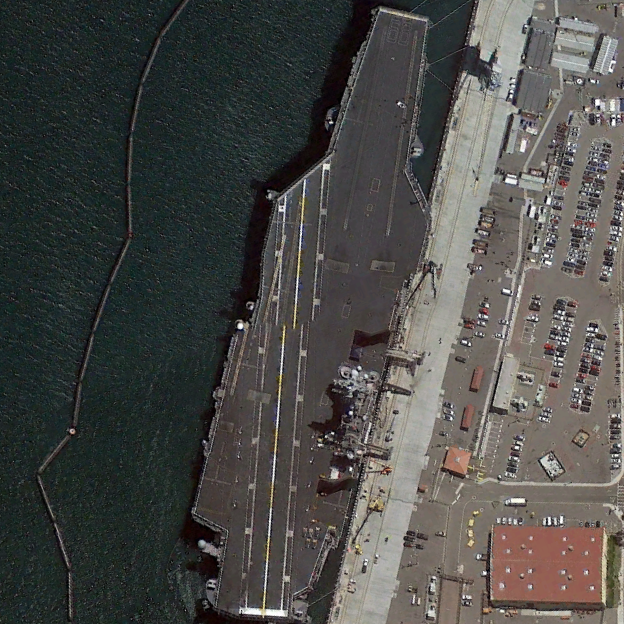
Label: aircraft_carrier